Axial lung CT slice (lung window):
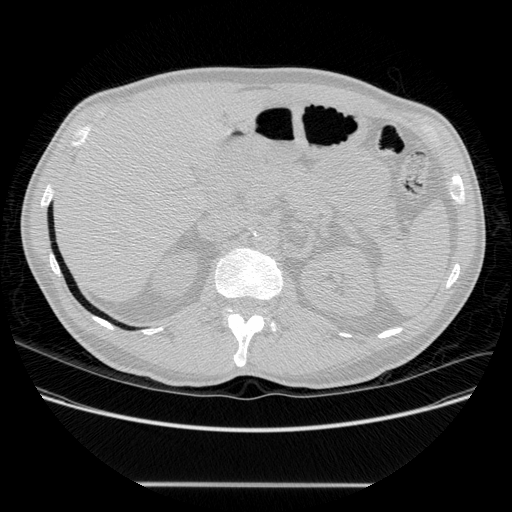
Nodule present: no